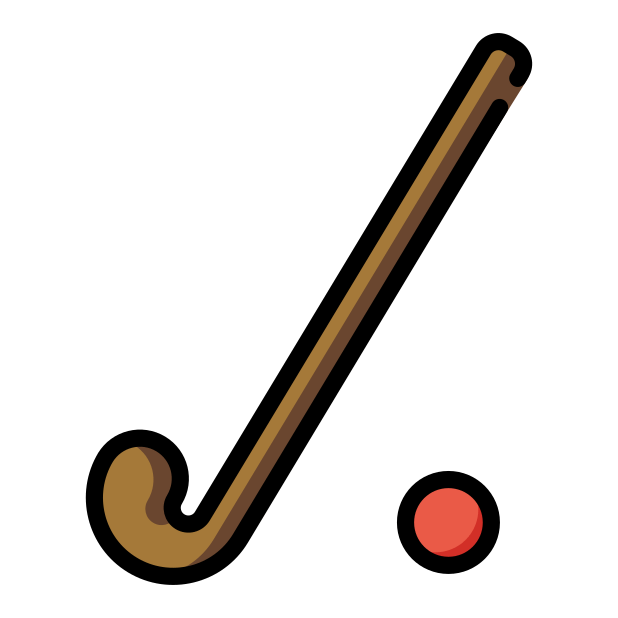
Emoji: 🏑
Name: field hockey stick and ball
Unicode: 0x1f3d1